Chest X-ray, AP view. Patient: 49 years old, sex F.
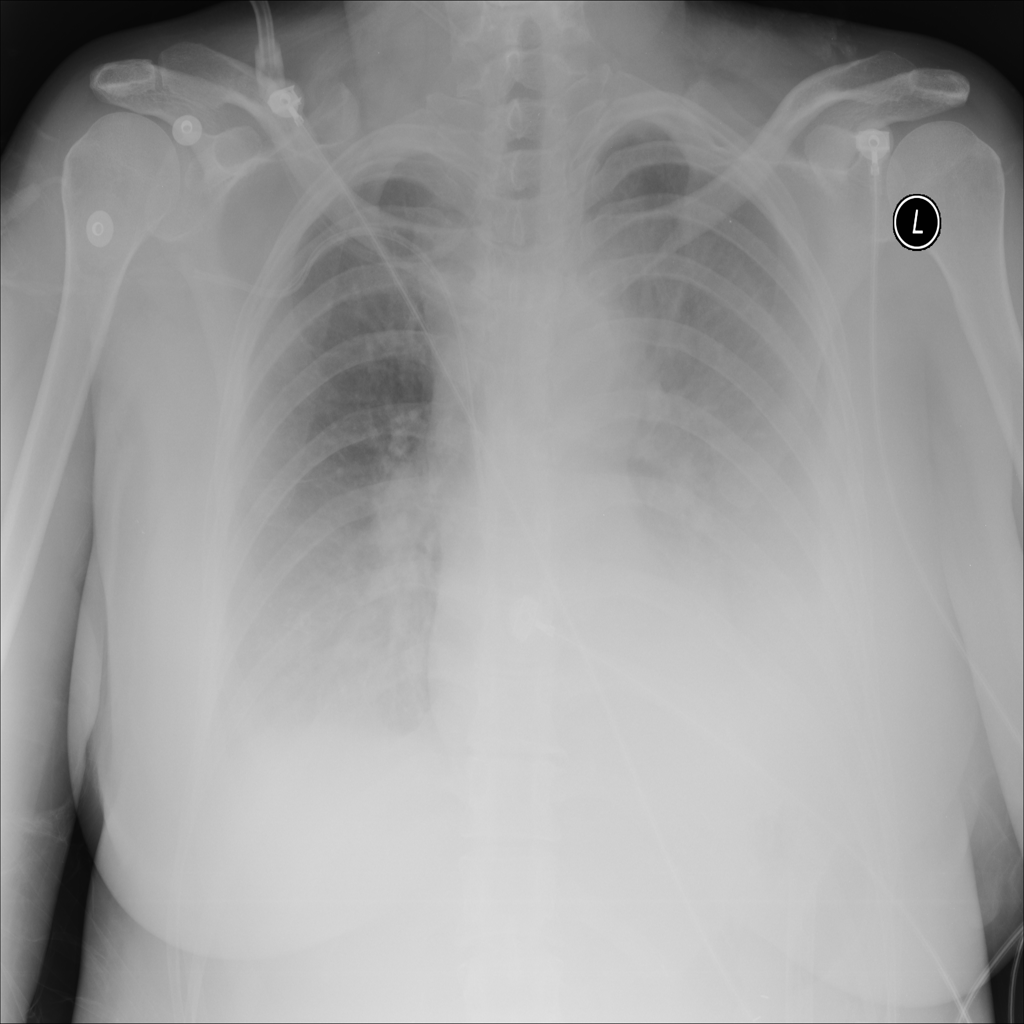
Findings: Effusion